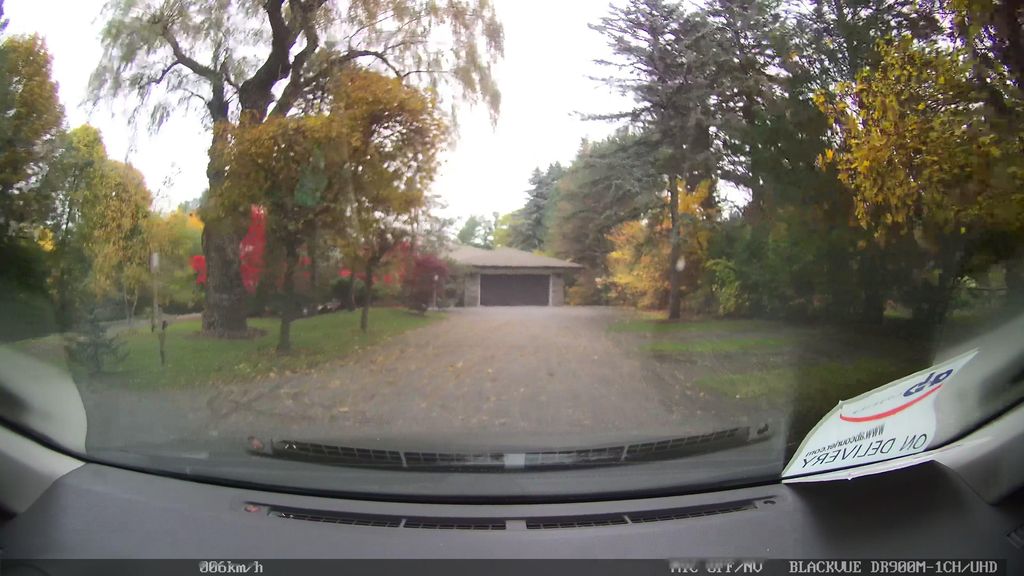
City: toronto